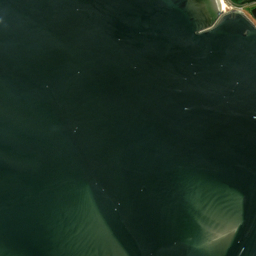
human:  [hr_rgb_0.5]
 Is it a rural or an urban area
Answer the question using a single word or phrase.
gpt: rural

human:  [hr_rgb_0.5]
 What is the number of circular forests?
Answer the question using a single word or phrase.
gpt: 0

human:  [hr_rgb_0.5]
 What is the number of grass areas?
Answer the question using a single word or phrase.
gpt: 6

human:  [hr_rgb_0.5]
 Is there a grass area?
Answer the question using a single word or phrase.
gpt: yes

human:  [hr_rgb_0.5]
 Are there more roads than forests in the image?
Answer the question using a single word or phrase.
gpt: yes

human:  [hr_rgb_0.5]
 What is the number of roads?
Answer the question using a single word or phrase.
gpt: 11

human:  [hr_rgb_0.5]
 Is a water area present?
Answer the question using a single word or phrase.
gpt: yes

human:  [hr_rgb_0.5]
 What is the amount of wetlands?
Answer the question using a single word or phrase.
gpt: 4

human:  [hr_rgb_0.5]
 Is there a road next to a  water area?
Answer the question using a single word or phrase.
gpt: yes

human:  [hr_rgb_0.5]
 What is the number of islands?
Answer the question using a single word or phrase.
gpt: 1

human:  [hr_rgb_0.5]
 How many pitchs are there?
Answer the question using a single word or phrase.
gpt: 1

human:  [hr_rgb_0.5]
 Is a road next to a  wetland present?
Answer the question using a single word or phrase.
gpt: yes

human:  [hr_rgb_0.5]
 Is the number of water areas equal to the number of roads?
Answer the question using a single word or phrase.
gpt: no

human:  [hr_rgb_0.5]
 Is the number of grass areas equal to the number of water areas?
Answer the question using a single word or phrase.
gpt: no

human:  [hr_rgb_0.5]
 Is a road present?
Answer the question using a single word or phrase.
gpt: yes

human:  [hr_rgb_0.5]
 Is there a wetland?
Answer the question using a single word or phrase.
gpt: yes

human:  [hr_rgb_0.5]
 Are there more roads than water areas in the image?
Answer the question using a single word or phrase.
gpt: yes

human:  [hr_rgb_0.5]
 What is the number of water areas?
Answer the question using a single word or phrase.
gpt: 3

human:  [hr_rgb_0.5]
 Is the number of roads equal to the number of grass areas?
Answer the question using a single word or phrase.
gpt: no

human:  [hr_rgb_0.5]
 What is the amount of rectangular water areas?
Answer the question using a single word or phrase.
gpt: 0

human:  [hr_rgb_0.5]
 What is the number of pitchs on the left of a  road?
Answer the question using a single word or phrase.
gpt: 1

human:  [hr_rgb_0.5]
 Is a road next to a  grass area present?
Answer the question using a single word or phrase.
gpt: yes

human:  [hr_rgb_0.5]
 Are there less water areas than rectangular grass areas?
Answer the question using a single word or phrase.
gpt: no

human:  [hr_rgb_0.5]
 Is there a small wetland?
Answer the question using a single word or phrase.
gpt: no

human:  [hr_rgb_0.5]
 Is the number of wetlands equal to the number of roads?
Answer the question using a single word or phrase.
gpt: no

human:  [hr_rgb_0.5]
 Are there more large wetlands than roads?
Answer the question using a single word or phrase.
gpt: no

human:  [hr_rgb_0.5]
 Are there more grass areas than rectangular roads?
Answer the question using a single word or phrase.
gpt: yes

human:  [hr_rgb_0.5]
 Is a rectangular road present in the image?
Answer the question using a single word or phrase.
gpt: no

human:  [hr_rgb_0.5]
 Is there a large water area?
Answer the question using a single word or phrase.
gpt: yes

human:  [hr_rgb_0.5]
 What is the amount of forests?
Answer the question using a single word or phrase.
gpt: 1

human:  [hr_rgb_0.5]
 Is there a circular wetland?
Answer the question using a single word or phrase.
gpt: no

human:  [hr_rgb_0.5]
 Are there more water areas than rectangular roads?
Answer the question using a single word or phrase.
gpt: yes

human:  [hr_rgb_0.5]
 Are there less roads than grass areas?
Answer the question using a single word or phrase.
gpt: no

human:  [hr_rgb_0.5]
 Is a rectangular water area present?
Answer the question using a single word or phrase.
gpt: no

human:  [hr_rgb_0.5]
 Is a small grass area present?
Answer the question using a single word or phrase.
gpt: no

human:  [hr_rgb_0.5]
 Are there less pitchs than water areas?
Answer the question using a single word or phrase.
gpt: yes

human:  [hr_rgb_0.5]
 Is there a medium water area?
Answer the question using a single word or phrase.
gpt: no

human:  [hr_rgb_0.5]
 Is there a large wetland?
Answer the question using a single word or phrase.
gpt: yes

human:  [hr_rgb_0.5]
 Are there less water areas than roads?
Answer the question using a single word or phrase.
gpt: yes

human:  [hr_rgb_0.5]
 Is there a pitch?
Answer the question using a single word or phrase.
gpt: yes

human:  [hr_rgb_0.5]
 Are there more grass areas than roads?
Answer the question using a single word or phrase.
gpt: no

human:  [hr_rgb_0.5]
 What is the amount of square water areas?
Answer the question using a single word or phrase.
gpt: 0

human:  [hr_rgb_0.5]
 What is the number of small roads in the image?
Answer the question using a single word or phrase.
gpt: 11

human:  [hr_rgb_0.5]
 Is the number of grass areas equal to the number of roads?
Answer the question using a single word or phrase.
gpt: no

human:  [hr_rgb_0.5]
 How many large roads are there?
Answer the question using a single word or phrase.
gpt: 0

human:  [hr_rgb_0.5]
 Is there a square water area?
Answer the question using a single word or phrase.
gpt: no

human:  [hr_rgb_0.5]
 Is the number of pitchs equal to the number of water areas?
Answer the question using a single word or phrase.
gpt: no

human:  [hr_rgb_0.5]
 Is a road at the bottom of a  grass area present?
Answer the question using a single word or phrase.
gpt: yes

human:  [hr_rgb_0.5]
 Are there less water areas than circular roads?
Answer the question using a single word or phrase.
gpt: no

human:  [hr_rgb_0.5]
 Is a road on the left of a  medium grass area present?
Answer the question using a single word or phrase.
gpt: no

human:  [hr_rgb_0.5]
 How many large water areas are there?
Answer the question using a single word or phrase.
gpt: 3

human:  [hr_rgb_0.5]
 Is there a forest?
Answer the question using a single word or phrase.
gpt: yes

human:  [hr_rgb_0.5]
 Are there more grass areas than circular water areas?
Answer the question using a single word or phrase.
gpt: yes

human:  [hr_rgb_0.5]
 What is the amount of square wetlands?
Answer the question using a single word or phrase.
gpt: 0

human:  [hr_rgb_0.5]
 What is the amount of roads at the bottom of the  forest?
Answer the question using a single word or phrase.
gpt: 9

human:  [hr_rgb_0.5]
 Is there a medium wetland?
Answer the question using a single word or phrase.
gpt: no

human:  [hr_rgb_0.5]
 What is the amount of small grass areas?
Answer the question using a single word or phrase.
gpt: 0

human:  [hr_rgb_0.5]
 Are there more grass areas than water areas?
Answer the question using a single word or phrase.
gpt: yes

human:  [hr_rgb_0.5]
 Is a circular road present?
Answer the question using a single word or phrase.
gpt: no

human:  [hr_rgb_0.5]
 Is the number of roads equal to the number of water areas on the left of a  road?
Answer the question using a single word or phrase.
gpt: no

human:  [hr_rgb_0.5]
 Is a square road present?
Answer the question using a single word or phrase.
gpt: no

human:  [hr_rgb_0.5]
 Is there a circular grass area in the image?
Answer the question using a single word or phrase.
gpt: no

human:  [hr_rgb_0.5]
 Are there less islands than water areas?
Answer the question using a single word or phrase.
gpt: yes

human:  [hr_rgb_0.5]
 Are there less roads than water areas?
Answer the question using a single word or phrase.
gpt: no